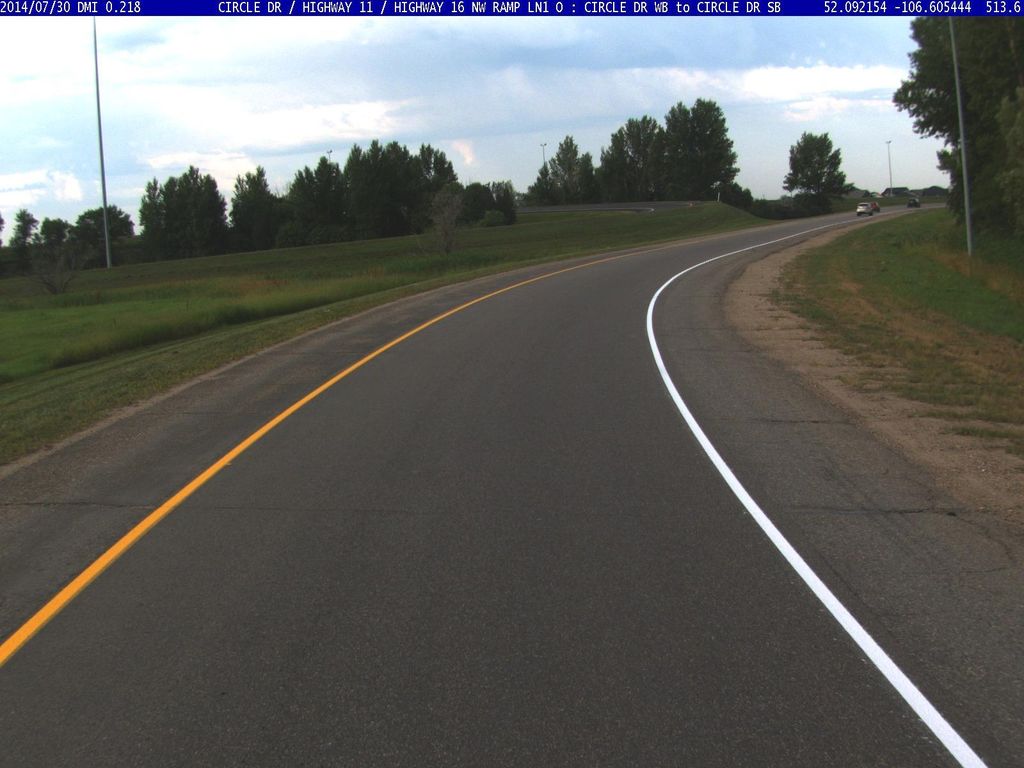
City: saskatoon